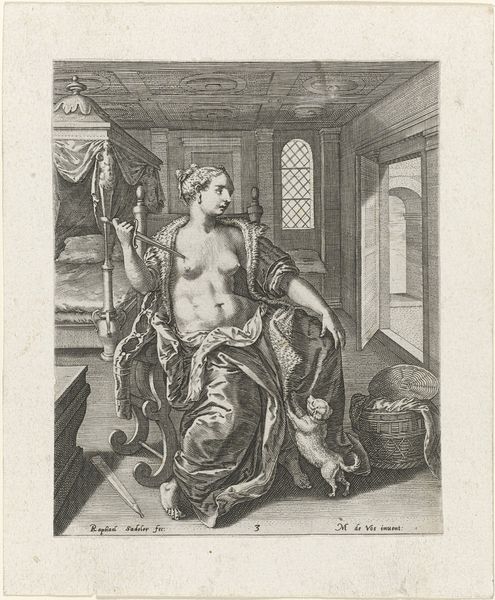
Titel: Lucretia
Künstler: Raphaël (I) Sadeler
Standort: Amsterdam
Institution: Rijksmuseum
Schlagwörter: brust, fenster, frau, kleid, stuhl, tür, hund, messer, mord, vorhang, gitter, gewand, bett, korb, halbnackt, gemach, nakt, schönheit, selbstmord, torso, druck, stich, schwert, dolch, pudel